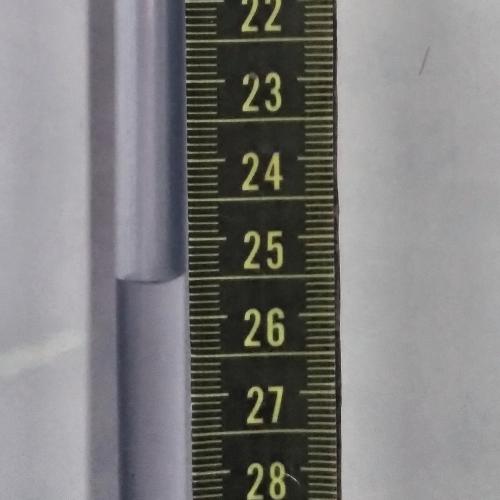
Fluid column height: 25.5 cm